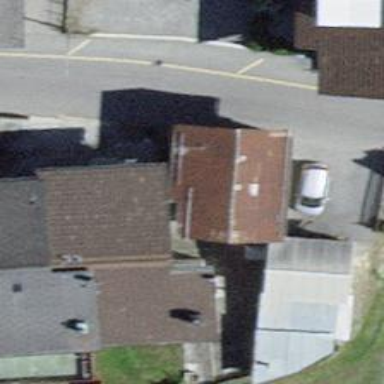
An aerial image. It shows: Simple and straightforward house.